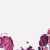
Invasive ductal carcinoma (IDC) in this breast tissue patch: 0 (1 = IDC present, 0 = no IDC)